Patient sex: M
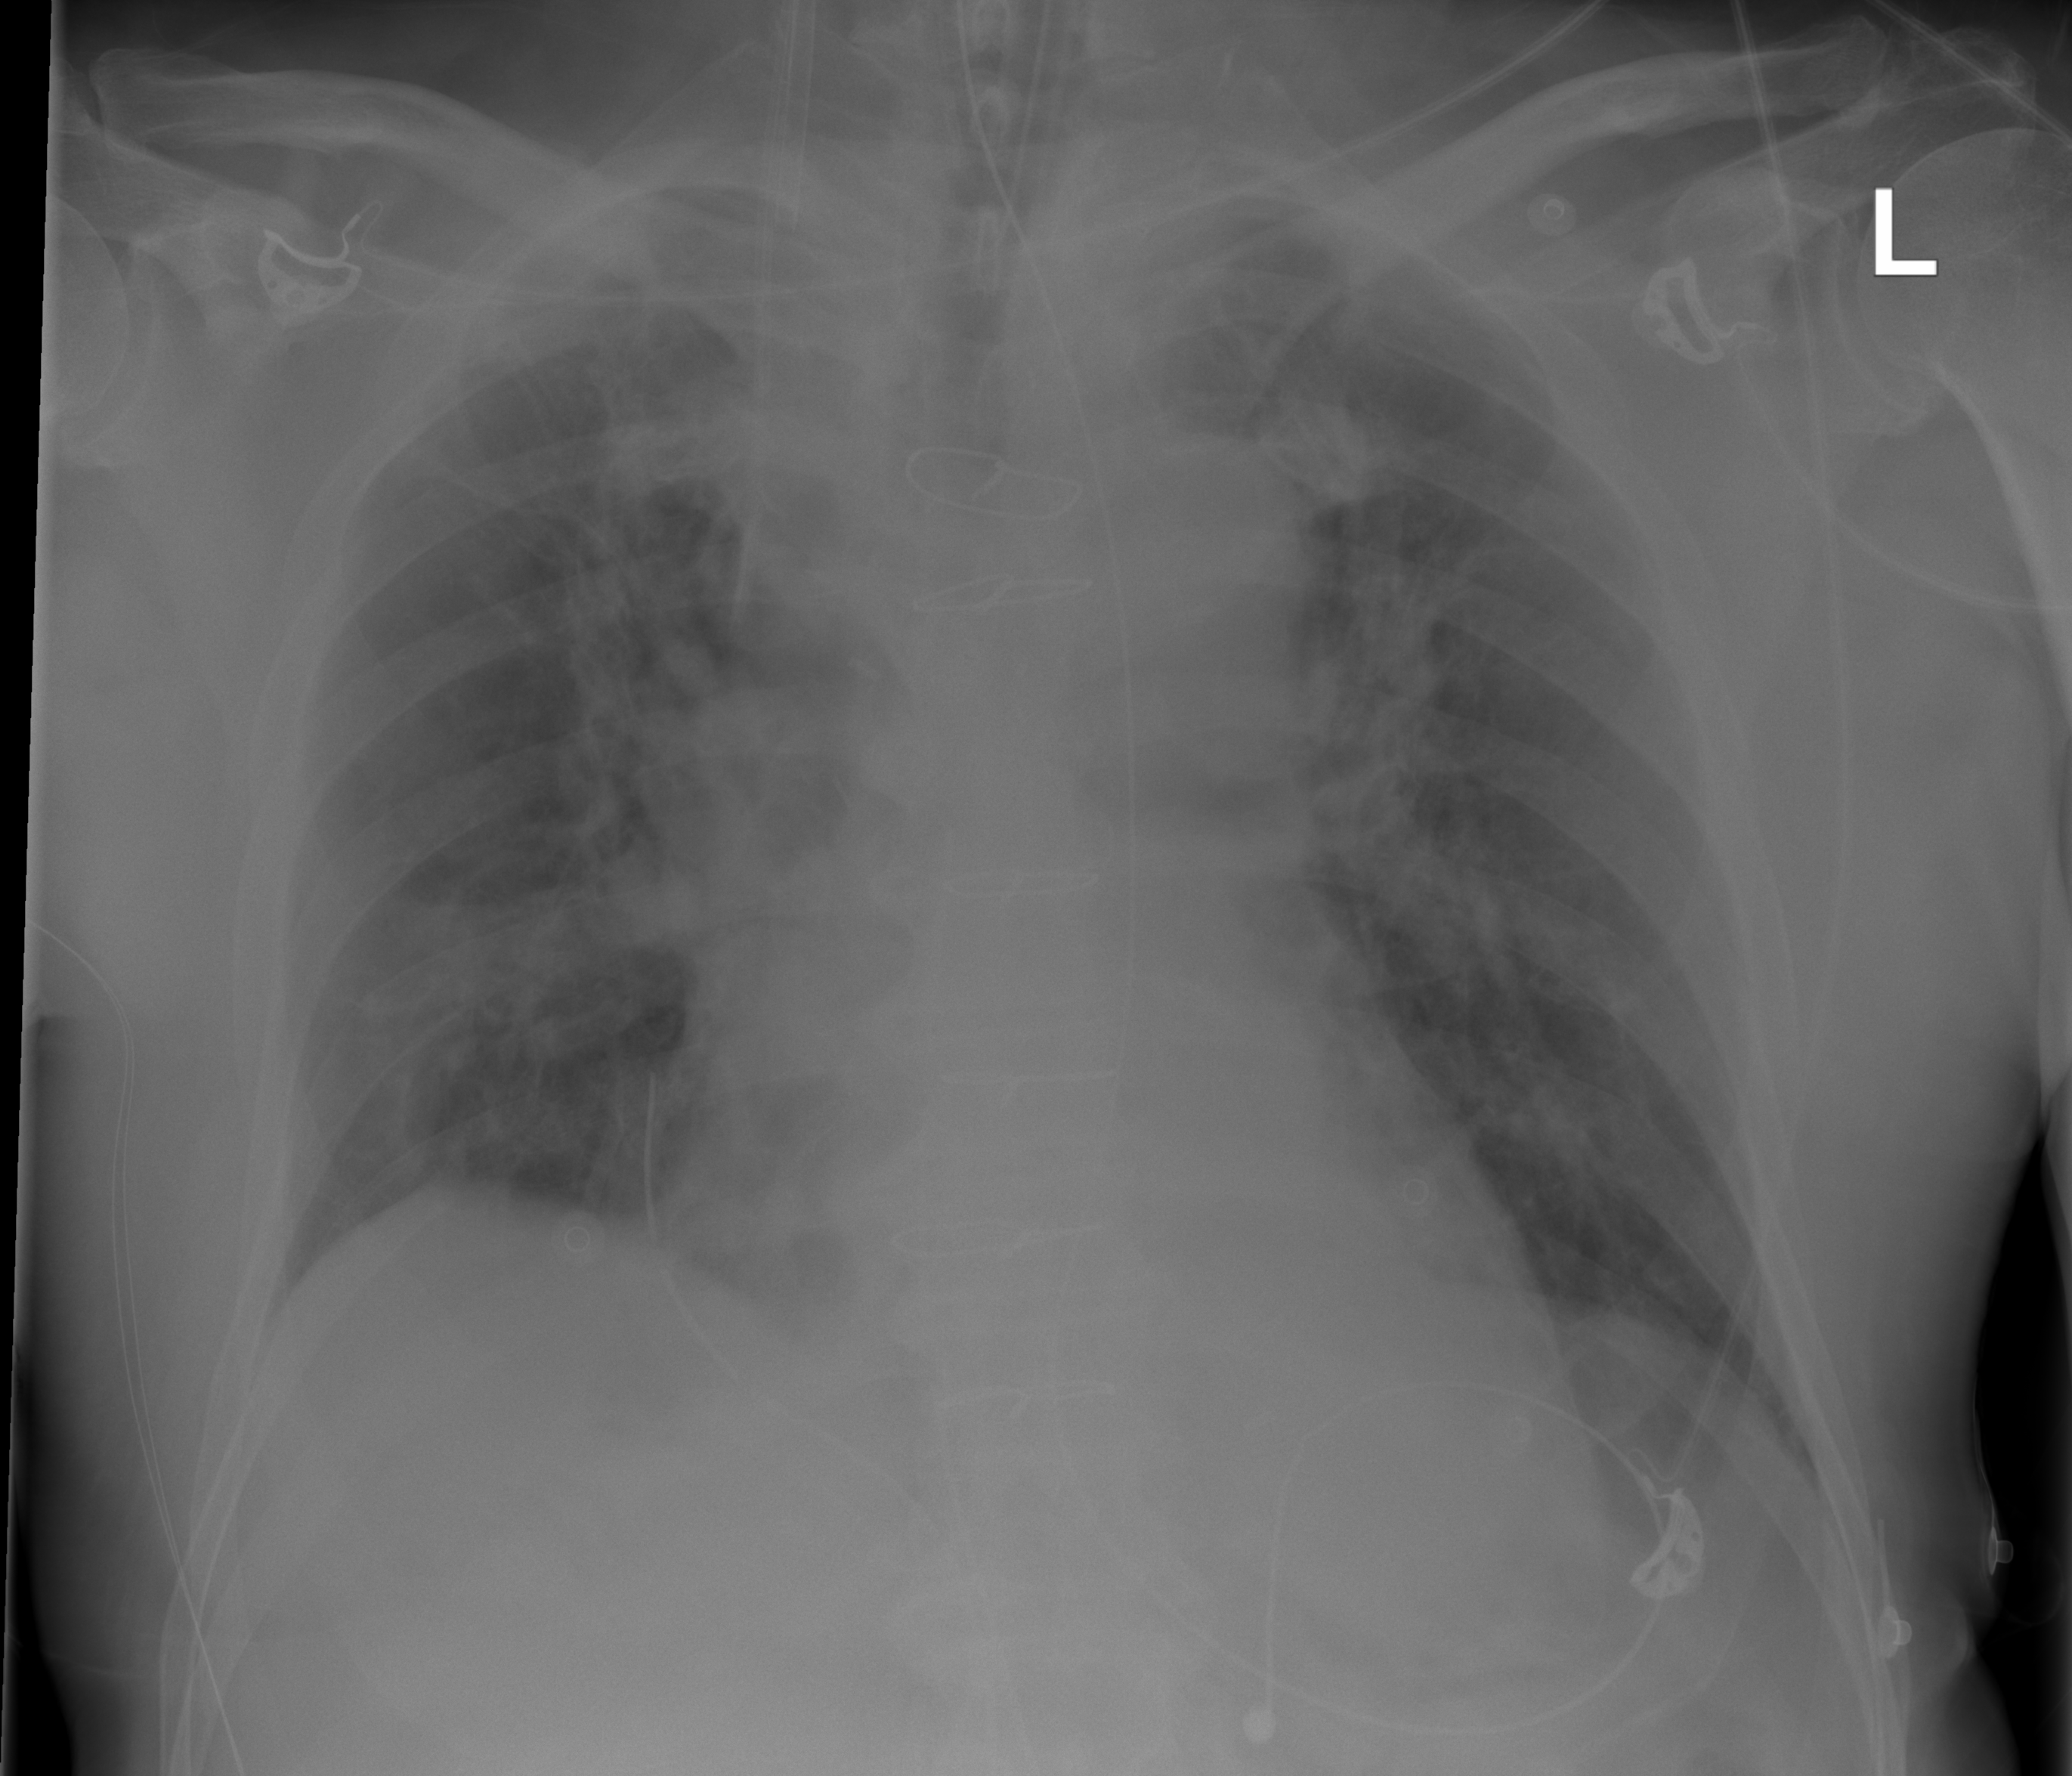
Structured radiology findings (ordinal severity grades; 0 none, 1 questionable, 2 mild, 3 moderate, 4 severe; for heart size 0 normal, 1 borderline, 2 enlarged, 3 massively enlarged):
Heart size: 1
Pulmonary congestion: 1
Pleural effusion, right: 0
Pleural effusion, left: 0
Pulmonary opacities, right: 0
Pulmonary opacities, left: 0
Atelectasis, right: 0
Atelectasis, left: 0